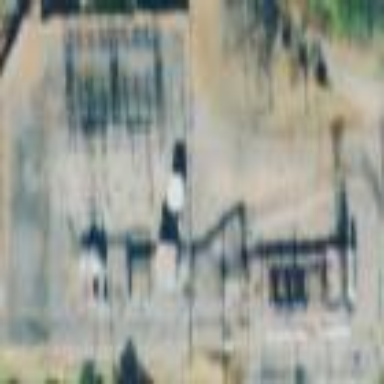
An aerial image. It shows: Distribution level power substation enclosed by fence.